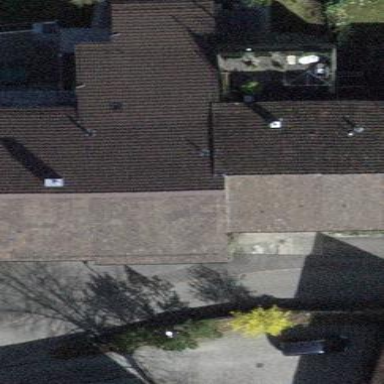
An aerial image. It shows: Building with tiled roof.